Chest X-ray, PA view. Patient: 54 years old, sex M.
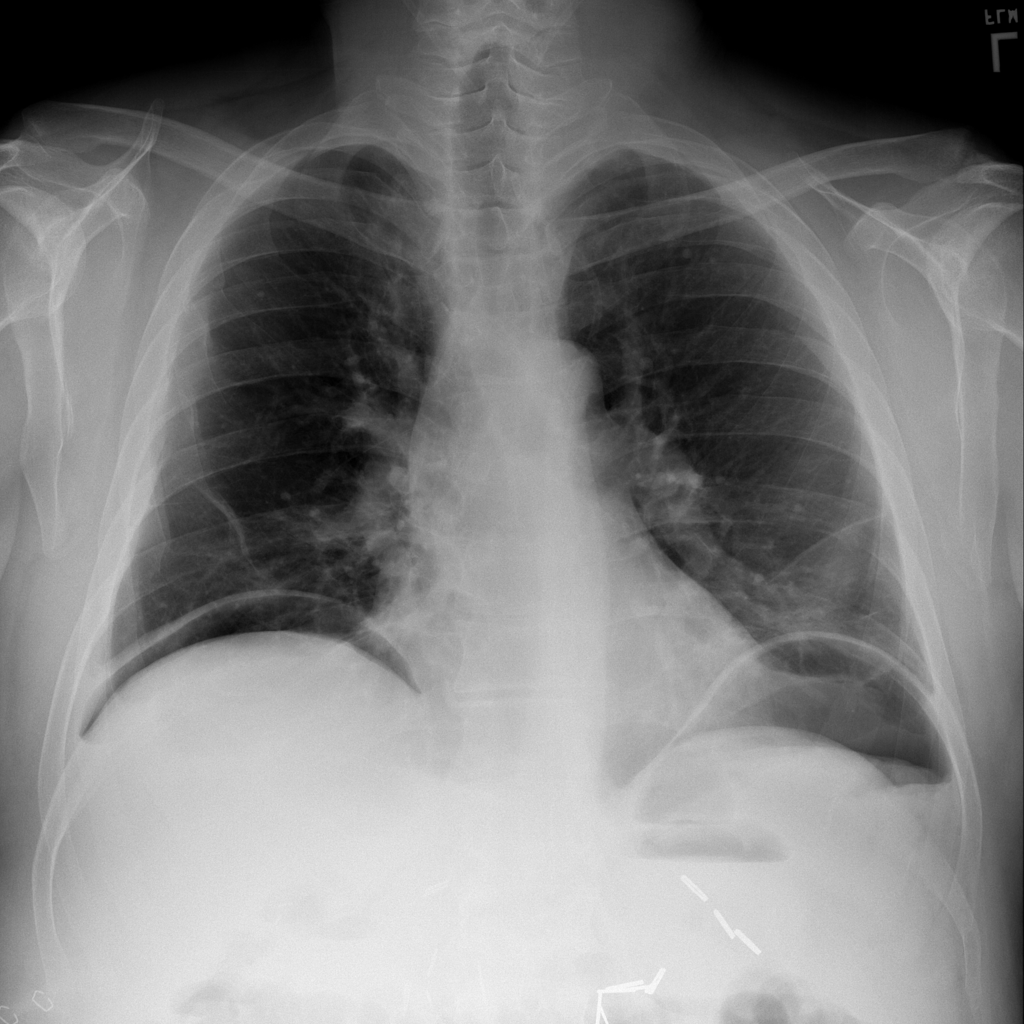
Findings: No Finding